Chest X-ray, PA view. Patient: 38 years old, sex F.
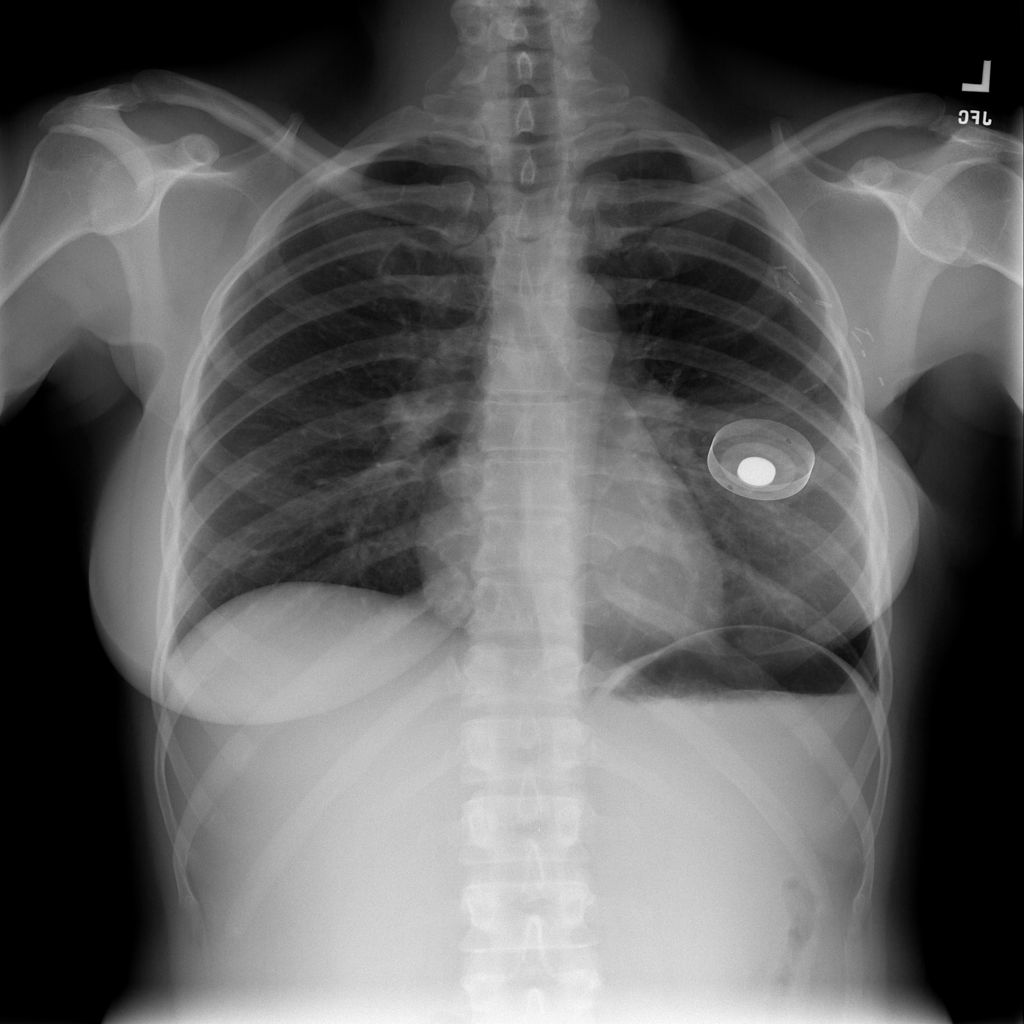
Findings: No Finding